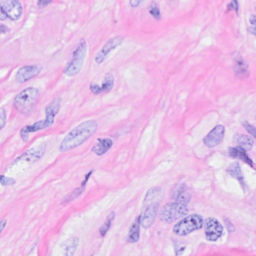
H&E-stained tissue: Breast